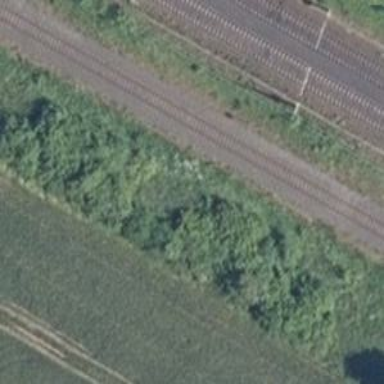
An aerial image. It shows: Railway milestone.